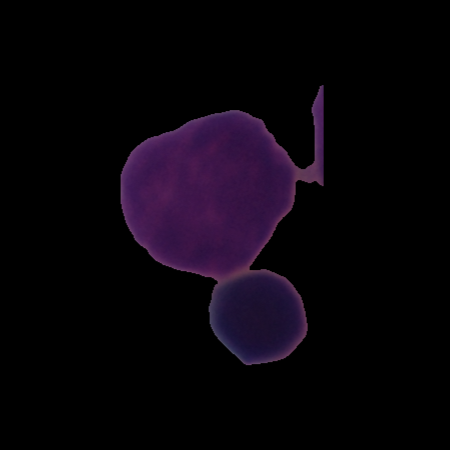
Label: healthy